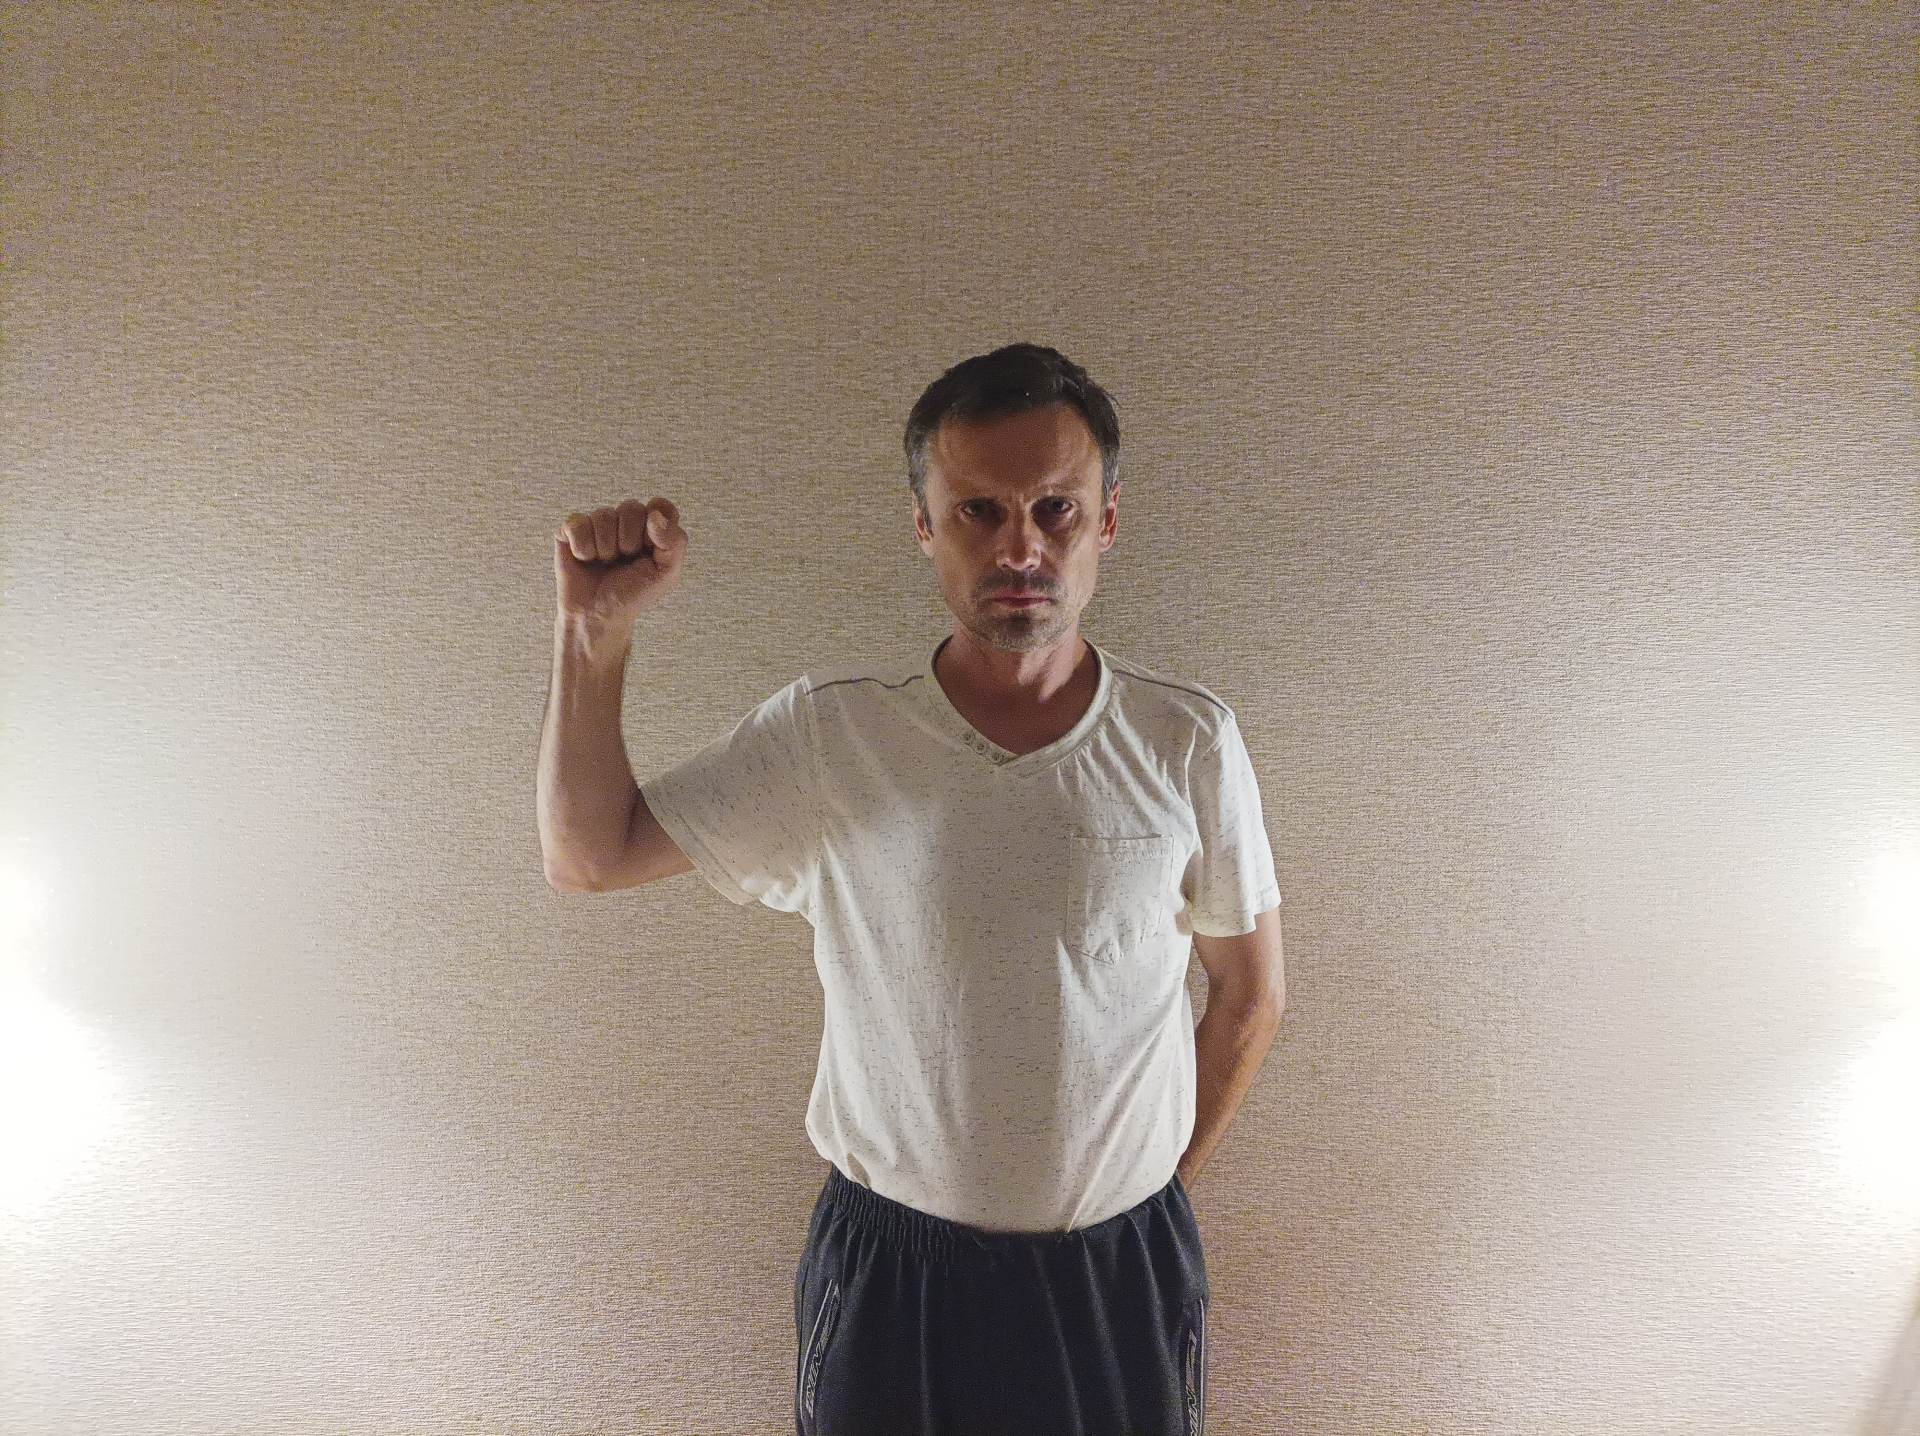
Label: clear